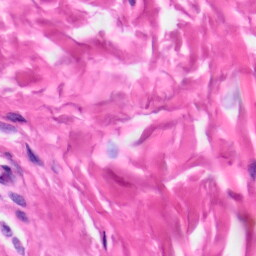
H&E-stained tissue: Skin